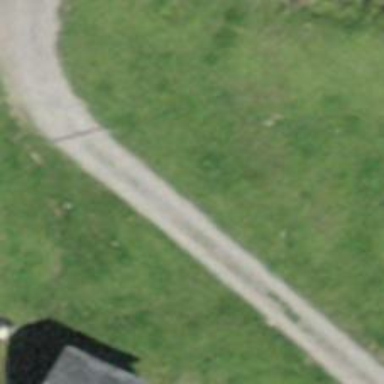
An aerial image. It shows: Track with grade1 tracktype.